Interaction volume radius: 5 \u00c5
Interaction volume height: 30 \u00c5
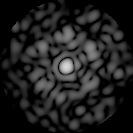
Disorder parameter: 0.7383